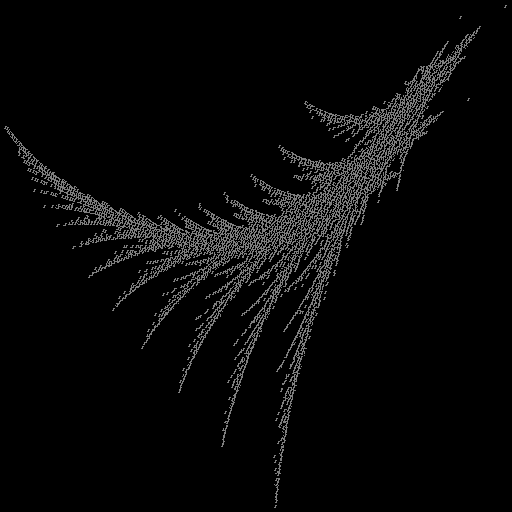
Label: snail